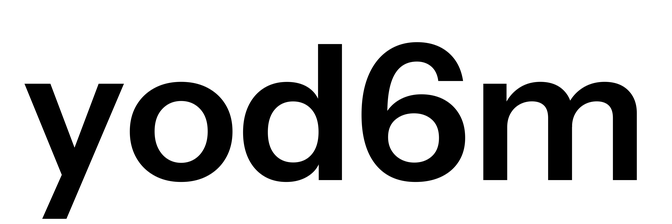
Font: InstrumentSans_SemiBold